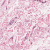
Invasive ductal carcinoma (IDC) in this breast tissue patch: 0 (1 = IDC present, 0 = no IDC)